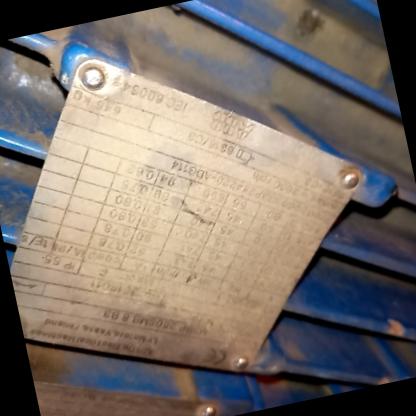
Klasa: tabliczka-znamionowa